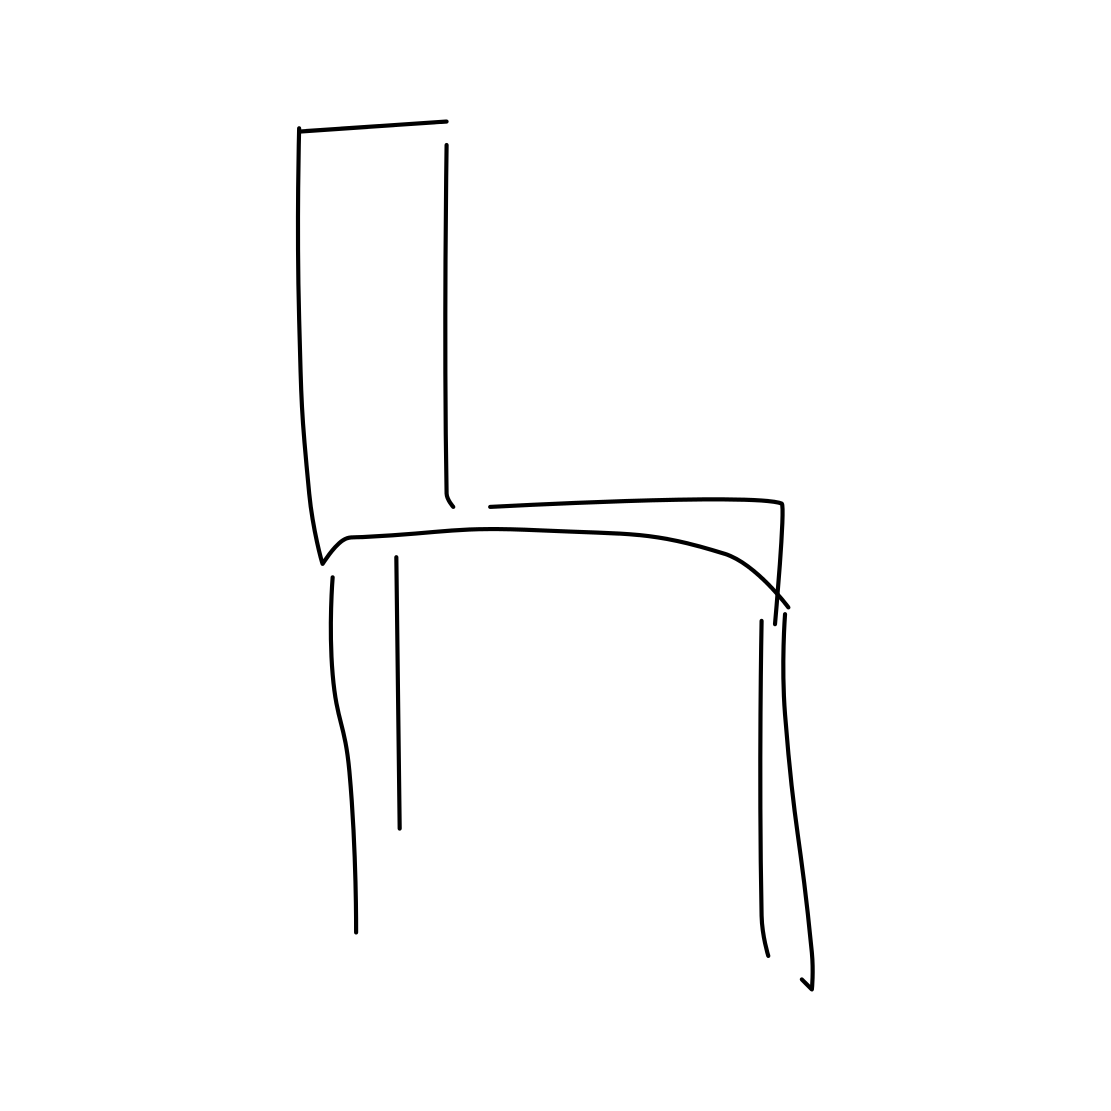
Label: chair